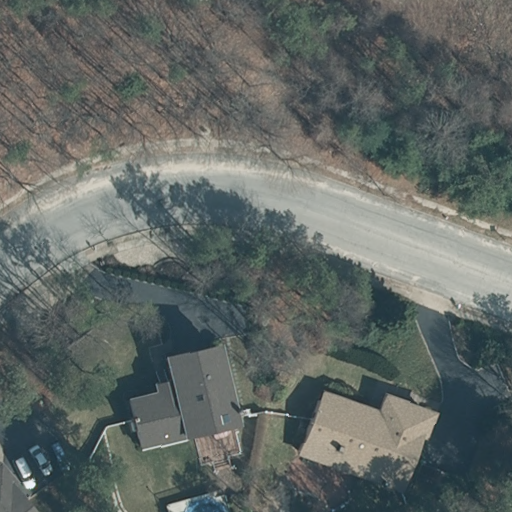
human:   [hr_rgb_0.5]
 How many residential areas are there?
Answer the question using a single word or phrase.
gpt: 1

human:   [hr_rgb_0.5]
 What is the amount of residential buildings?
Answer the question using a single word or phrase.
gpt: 3

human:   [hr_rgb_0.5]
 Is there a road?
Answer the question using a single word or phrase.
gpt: yes

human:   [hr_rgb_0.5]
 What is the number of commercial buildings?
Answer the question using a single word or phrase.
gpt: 0

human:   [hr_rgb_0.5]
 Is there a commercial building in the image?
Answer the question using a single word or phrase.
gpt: no

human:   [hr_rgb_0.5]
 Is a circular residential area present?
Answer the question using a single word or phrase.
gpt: no

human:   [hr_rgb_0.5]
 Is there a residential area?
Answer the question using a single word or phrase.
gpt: yes

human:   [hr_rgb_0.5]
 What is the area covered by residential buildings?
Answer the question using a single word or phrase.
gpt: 747m2

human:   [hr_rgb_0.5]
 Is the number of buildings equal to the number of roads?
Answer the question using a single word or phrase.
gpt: no

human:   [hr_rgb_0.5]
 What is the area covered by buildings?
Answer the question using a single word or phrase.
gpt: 747m2

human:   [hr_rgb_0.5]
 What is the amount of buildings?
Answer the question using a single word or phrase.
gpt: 3

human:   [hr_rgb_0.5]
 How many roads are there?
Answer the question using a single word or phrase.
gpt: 1

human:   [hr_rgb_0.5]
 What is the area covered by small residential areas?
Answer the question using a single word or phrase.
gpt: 0m2

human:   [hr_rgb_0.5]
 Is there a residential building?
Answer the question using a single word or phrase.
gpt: yes

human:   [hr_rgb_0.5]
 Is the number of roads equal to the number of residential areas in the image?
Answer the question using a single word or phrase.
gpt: yes

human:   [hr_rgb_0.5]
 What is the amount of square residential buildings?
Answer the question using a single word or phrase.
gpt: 0

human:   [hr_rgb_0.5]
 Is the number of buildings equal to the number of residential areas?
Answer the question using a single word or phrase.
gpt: no

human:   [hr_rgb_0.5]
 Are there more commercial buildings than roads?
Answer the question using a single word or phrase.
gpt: no

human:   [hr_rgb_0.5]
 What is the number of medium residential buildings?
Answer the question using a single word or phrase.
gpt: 2

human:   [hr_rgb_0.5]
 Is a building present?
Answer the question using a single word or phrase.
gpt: yes

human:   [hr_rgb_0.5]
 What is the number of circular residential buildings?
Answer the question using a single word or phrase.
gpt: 0

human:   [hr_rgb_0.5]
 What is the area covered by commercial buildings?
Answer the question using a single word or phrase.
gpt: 0m2

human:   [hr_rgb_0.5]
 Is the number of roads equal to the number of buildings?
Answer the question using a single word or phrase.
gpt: no

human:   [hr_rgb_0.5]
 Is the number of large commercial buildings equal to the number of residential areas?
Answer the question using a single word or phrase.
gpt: no

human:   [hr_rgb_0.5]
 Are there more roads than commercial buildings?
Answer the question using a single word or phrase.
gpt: yes

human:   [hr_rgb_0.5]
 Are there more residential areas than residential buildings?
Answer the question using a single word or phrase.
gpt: no

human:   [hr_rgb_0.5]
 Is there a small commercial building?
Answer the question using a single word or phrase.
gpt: no

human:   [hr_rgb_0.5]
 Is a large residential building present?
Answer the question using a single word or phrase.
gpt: no

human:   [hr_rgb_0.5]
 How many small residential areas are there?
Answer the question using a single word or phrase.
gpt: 0

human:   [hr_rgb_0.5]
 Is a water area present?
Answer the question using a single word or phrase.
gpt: no

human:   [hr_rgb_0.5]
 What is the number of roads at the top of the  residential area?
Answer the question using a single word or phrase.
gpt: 0

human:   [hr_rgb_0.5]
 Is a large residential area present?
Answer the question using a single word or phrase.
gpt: yes

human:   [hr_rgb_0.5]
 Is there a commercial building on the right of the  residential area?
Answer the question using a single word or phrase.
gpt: no

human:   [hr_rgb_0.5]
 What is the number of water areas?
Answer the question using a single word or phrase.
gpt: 0

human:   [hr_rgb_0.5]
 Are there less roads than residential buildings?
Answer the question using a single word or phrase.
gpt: yes

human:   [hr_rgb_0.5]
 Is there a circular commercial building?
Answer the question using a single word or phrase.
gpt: no

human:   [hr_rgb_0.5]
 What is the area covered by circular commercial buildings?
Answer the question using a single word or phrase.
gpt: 0m2

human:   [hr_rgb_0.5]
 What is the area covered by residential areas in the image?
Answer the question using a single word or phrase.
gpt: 10639m2

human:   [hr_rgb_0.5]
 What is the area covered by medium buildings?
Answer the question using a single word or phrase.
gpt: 689m2

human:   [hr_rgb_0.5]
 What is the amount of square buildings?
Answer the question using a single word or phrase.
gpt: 0

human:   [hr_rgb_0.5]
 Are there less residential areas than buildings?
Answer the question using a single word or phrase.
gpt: yes

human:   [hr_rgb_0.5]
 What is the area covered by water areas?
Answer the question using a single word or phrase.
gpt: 0m2

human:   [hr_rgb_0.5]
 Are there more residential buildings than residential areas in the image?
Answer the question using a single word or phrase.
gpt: yes

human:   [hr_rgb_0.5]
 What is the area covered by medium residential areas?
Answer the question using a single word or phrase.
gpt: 0m2

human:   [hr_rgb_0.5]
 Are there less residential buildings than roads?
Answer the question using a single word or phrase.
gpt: no

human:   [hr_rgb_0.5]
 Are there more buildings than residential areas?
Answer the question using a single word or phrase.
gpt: yes

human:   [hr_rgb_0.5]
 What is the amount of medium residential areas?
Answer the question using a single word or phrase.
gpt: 0

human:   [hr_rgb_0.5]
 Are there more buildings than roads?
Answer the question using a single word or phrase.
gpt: yes

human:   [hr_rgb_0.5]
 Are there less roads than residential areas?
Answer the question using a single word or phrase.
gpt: no

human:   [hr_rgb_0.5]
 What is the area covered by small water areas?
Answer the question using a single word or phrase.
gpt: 0m2

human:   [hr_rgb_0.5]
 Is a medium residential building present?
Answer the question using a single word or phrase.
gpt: yes

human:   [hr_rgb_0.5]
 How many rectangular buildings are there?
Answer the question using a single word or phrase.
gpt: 2

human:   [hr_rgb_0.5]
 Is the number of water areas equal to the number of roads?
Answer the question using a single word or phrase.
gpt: no

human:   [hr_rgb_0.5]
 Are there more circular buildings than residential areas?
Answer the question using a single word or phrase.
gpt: no

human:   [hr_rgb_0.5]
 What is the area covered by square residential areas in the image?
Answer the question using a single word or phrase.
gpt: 0m2

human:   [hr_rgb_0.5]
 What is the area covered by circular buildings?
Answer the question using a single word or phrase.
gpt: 0m2

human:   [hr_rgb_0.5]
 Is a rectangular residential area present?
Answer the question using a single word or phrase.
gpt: yes

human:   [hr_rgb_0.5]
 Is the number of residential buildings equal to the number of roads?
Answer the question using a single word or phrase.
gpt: no

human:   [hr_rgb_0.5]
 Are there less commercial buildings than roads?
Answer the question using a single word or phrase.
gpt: yes

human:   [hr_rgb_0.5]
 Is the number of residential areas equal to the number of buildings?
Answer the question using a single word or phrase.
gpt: no

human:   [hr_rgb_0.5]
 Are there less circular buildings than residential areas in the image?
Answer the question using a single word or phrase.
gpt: yes

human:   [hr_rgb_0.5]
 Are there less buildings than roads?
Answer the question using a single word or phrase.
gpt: no

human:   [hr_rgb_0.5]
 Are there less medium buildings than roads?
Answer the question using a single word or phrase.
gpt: no

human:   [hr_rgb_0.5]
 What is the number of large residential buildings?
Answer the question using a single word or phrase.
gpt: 0